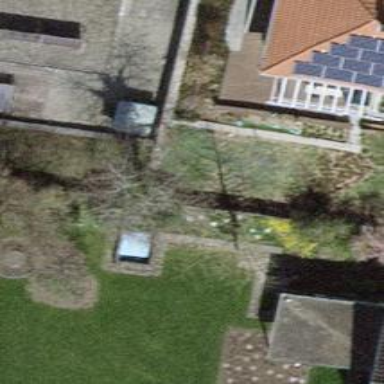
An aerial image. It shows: Urban tree adds touch of nature to the surroundings.